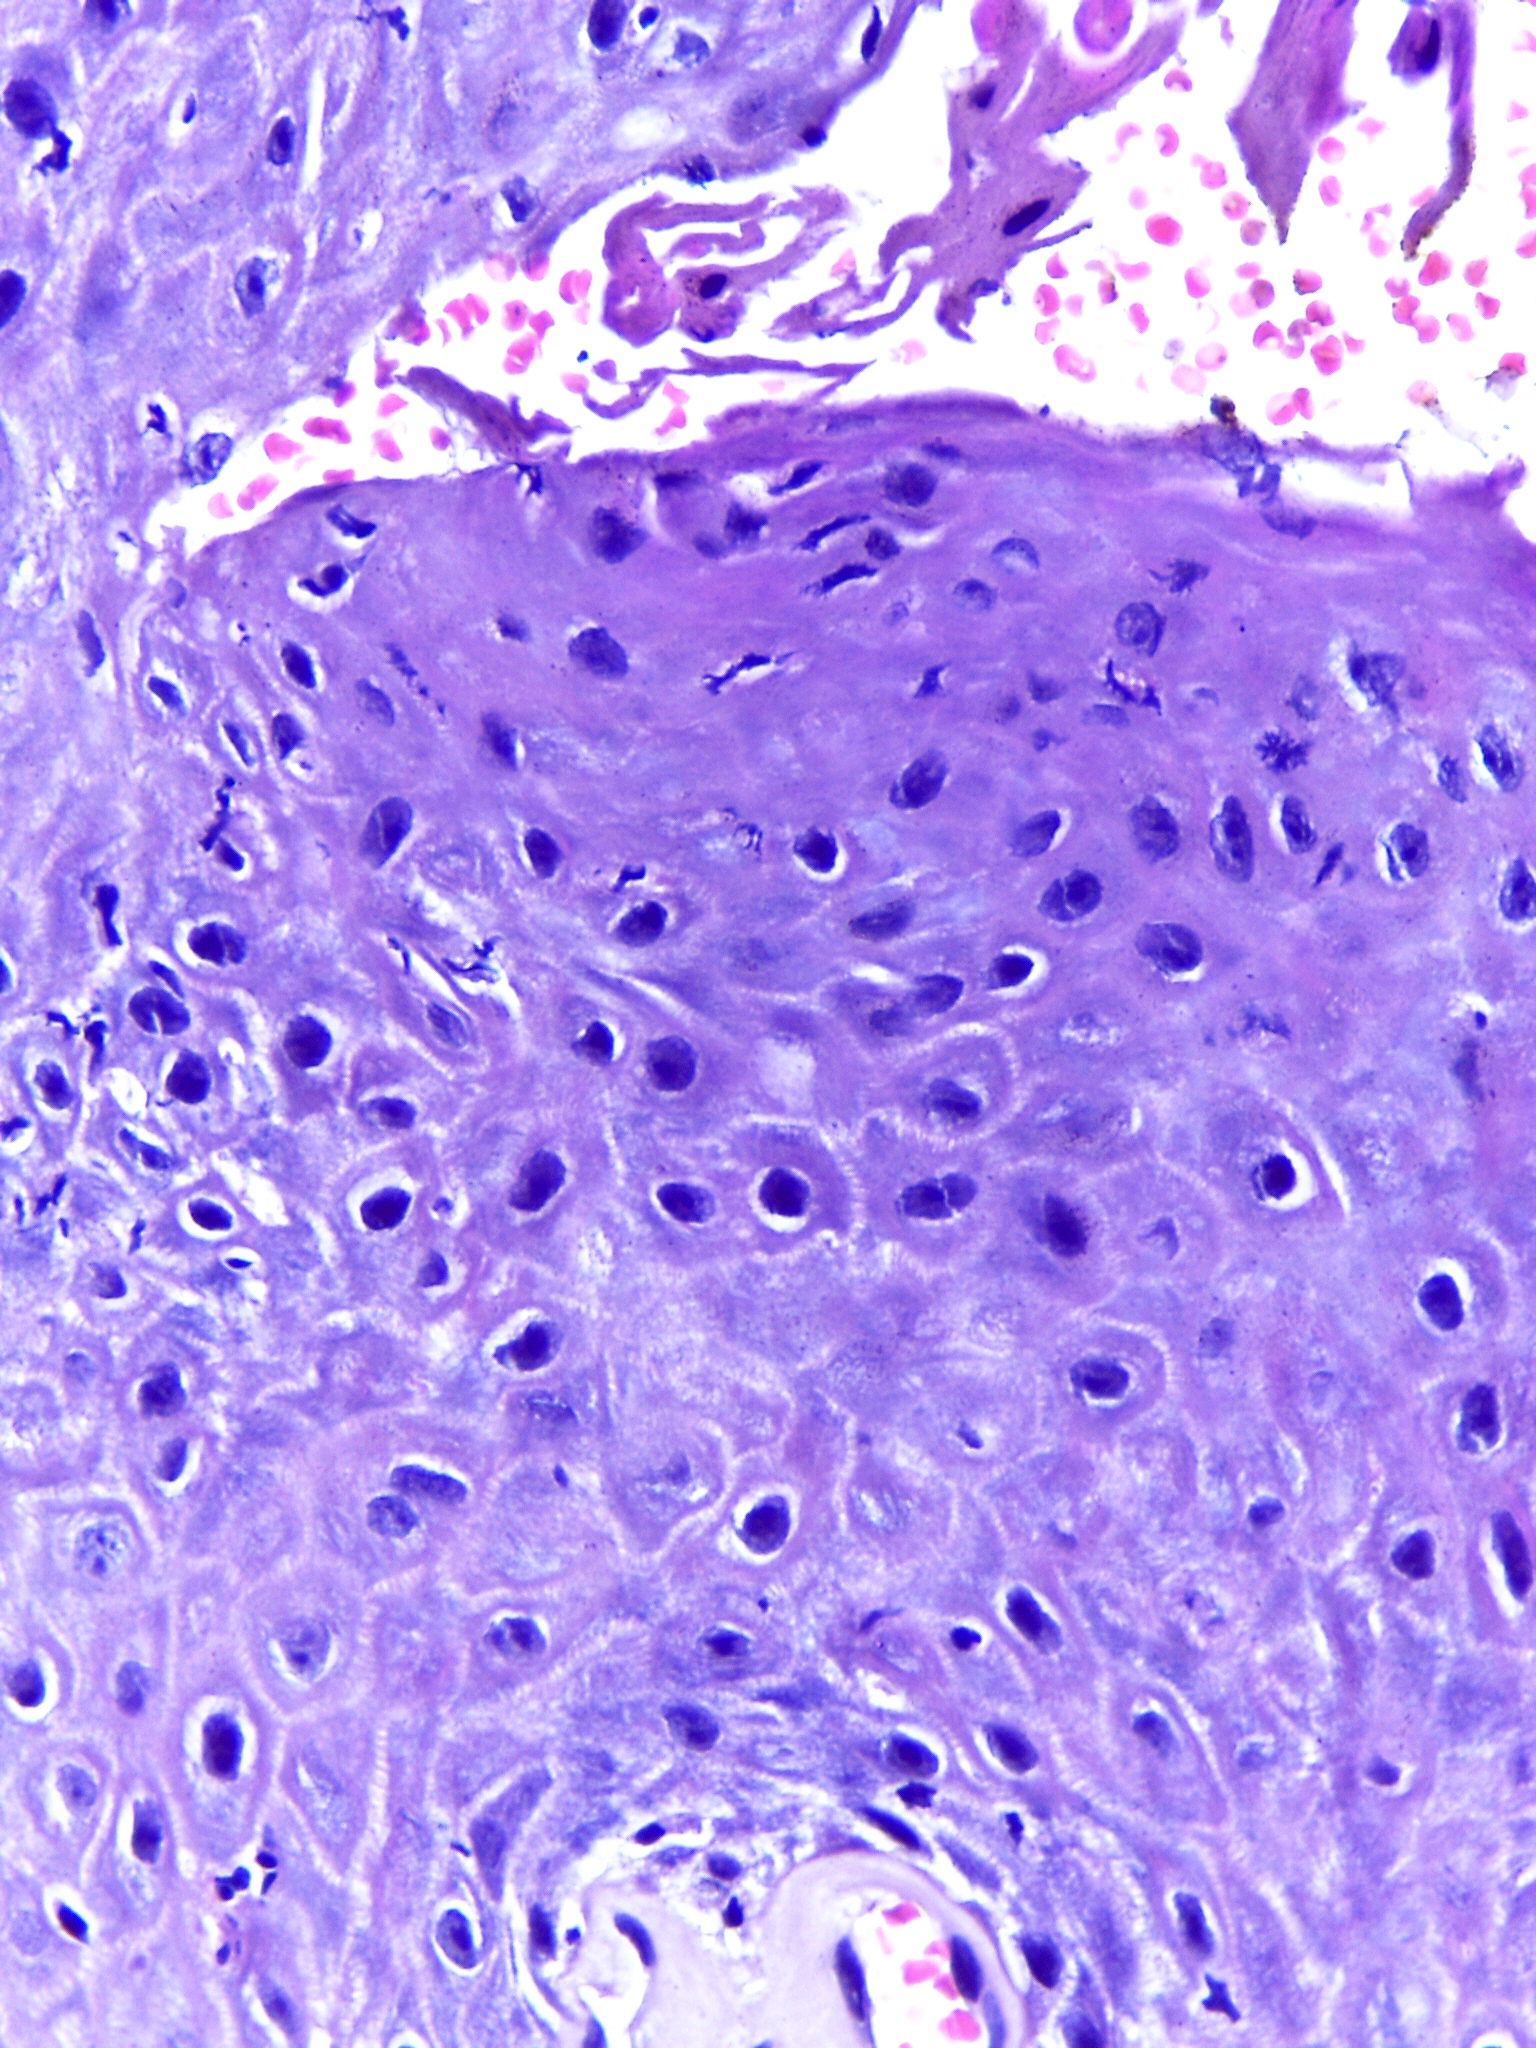
Diagnosis: OSCC